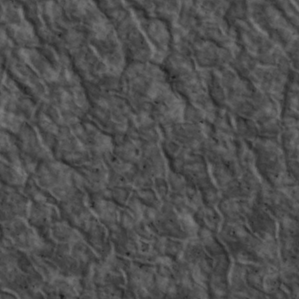
Label: non_frost